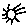
Label: sun